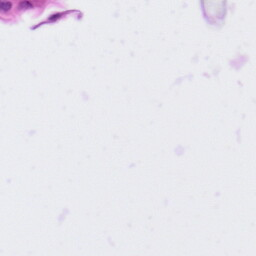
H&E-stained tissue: Tonsil